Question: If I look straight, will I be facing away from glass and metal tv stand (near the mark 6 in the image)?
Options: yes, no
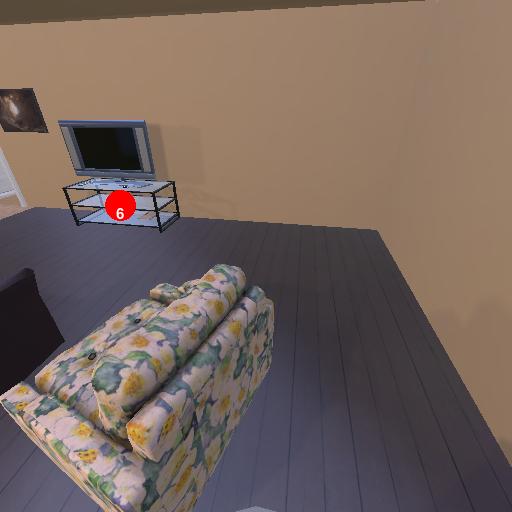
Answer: yes